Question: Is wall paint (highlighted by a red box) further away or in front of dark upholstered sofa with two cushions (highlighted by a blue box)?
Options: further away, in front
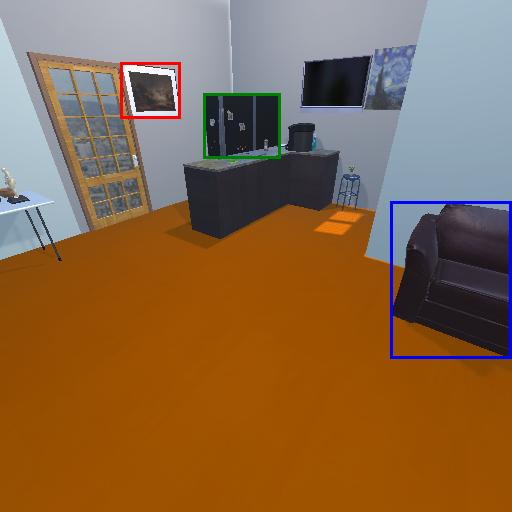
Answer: further away